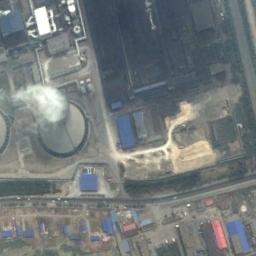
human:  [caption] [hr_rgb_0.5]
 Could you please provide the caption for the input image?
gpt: In the thermal power plant there are plants and machinery, and a cooling tower is steaming .

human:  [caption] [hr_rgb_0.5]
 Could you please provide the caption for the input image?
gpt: The thermal power station is on the grass next to some buildings with white mist above .

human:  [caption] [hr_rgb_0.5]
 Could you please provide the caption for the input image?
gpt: There are two thermal power stations, and the right one is emitting smoke .

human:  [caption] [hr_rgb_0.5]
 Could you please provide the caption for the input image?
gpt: There are many buildings next to the thermal power station .

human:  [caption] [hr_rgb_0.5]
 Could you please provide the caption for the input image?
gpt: There are many buildings and a chimney on the thermal power station .